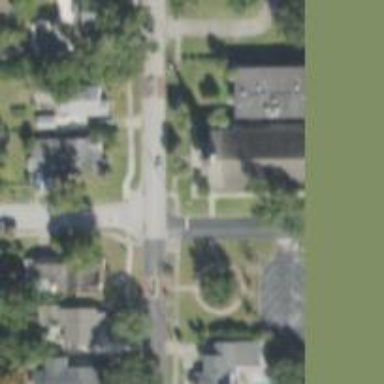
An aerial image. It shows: Residential road with asphalt surface and sidewalk on the left side.